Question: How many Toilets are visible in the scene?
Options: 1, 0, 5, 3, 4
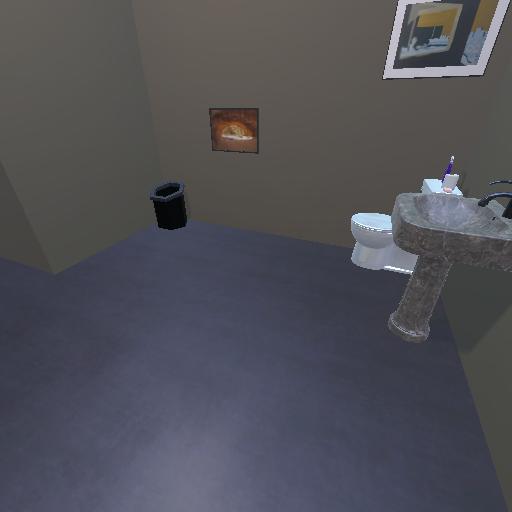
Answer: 1